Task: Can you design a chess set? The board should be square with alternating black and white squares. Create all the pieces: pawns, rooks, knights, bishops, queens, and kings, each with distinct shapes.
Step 1487:
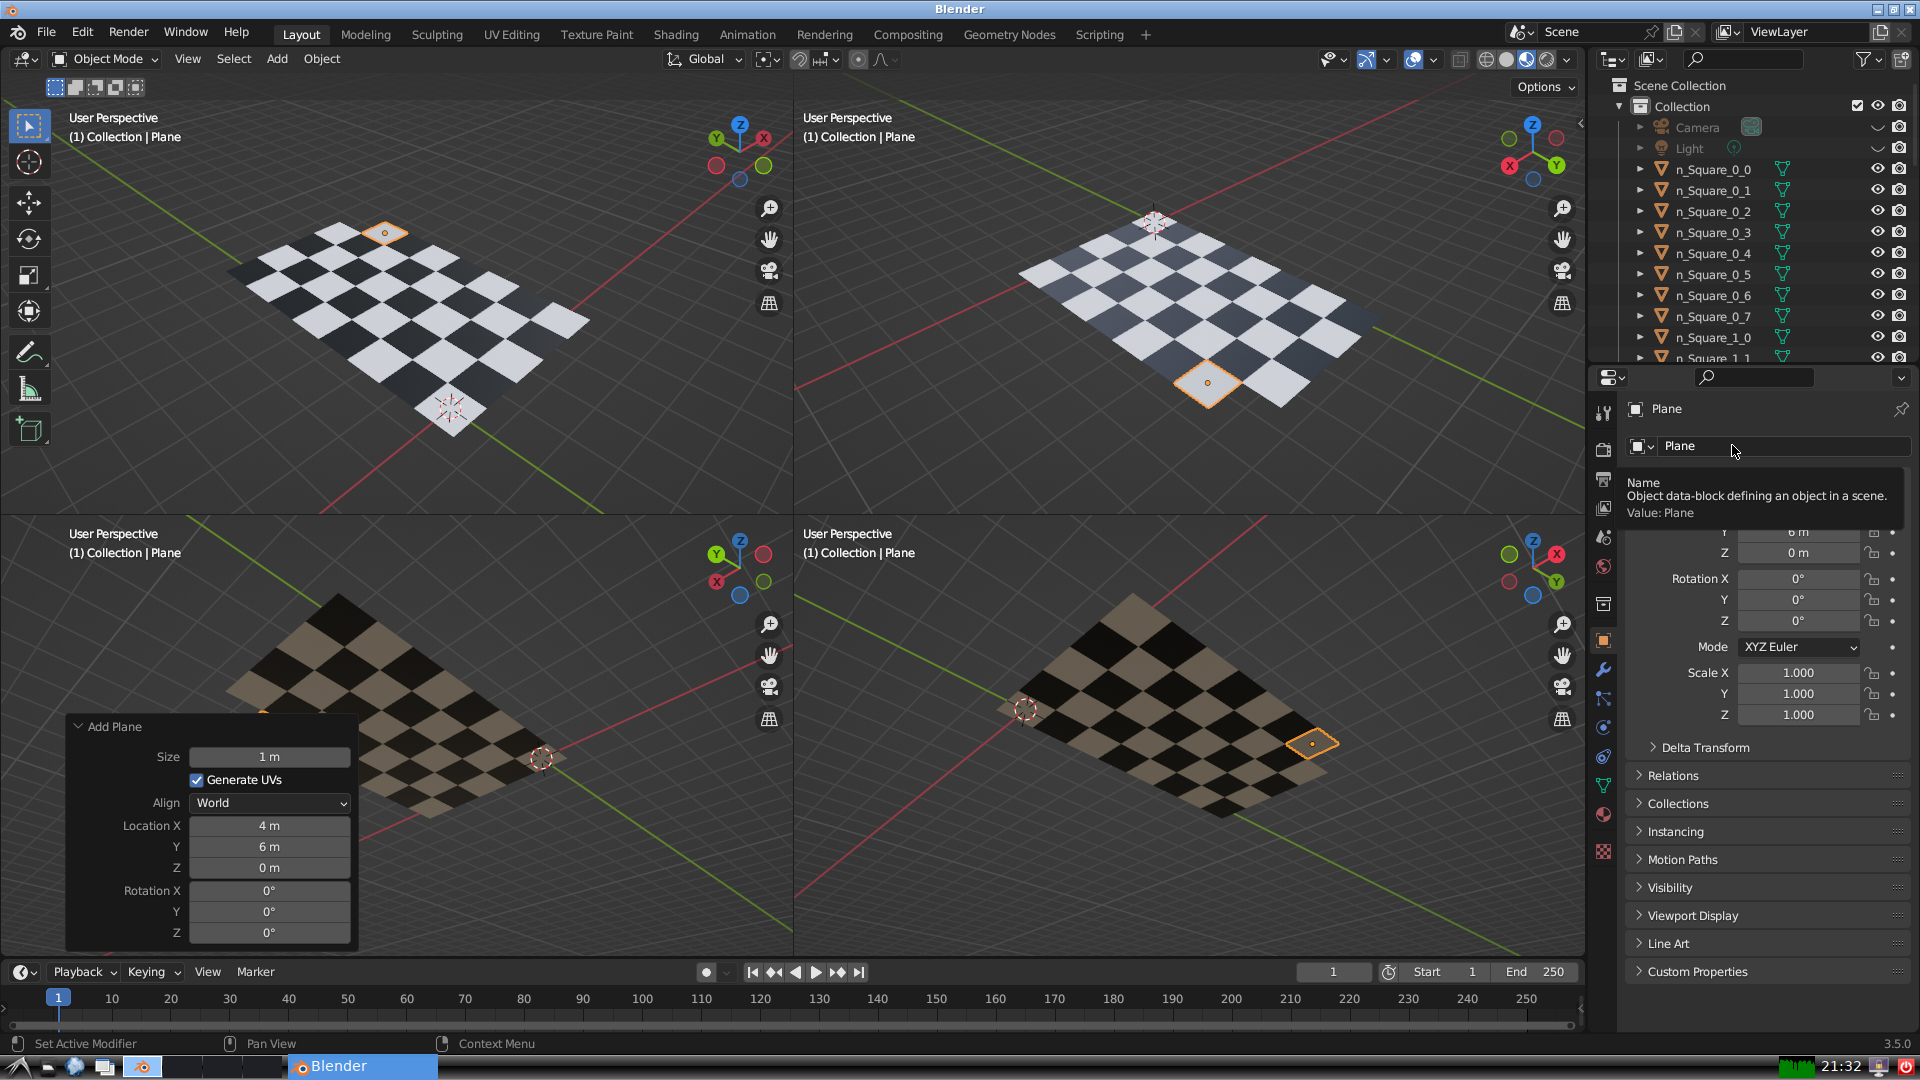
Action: click: no